Question: I am trying set method setOnItemClickListener to listview but It reports an error

'''
//*******///
public class ViewAdapter extends BaseAdapter
{
LayoutInflater mInflater;
public ViewAdapter ()
{
mInflater = LayoutInflater.from(context);
}
@Override
public int getCount ()
{
return favoriteList.size();
}
@Override
public Object getItem (int position)
{
return null;
}
@Override
public long getItemId (int position)
{
return position;
}
@Override
public View getView (final int position, View convertView, ViewGroup parent)
{
if (convertView == null)
{
convertView = mInflater.inflate(R.layout.itemlista, null);
}
final TextView infraText = (TextView) convertView.findViewById(R.id.tv_infra);
infraText.setText(favoriteList.get(position).getInfraccion());
final TextView ageText = (TextView) convertView.findViewById(R.id.matricula);
ageText.setText(favoriteList.get(position).getMatricula());
final TextView fechaText = (TextView) convertView.findViewById(R.id.tv_dia);
fechaText.setText(favoriteList.get(position).getFecha());
final TextView horaText = (TextView) convertView.findViewById(R.id.tv_hora);
horaText.setText(favoriteList.get(position).getHora());
final TextView tipoinfraText = (TextView) convertView.findViewById(R.id.tv_tipo);
tipoinfraText.setText(favoriteList.get(position).getTipoinfra());
list.setOnItemClickListener(new AdapterView.OnItemClickListener() {
public void onItemClick(AdapterView<?> arg0,
View arg1, int position, long arg3)
{
Toast.makeText(InciEnviadasActivity.this, "posicion:" + position, Toast.LENGTH_LONG).show();
}
});
return convertView;
}
}
'''
'''
//******//
//list = (Button) findViewById(R.id.list);
list =(ImageView) findViewById(R.id.list);
list.setOnClickListener(listOnClick);
listView = (ListView) findViewById(R.id.listView);
db = new BBDD(this, "BBDD", null, 1);
;
View.OnClickListener listOnClick = new OnClickListener()
{
@Override
public void onClick (View v)
{
favoriteList = db.getFavList();
listView.setAdapter(new ViewAdapter());
}
};
//list = (Button) findViewById(R.id.list);
list.setOnClickListener(listOnClick);
listView = (ListView) findViewById(R.id.listView);
db = new BBDD(this, "BBDD", null, 1);
;
//******/
'''
What can I be doing wrong? any suggestions to solve?
I am populate ListView from internal SQlite database by the way.
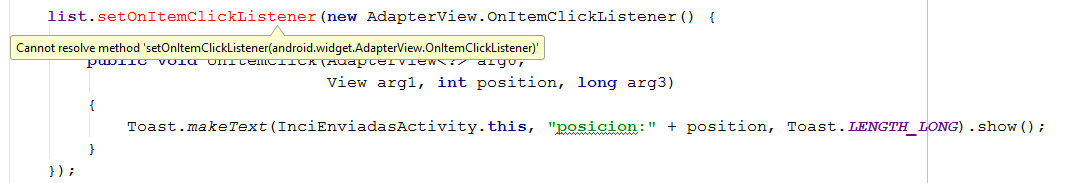
Answer: You trying to 'setOnItemClickListener' to an 'ImageView'.
Should be 'listView.setOnItemClickListener...'